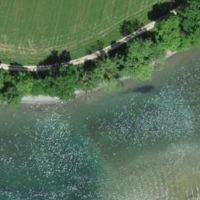
EUNIS habitat code: 15
Species observed at this site:
Prunus spinosa